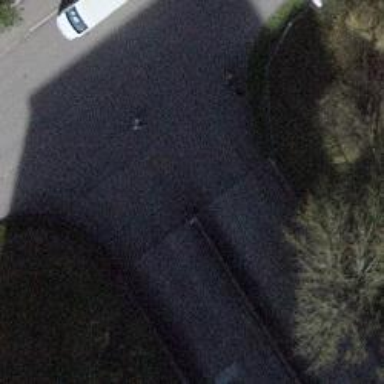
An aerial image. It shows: Paved parking aisle in service road.